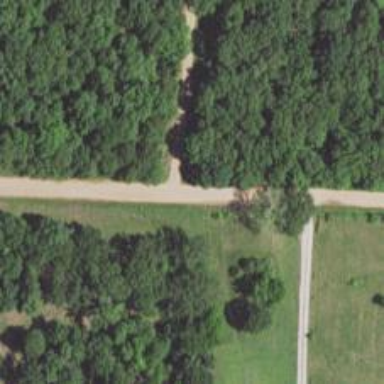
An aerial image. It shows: Unclassified road.